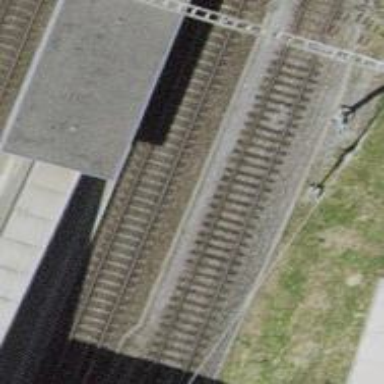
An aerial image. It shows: Stop position for public transport at railway stop.